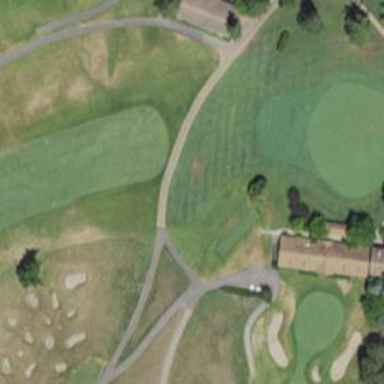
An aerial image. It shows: Area of rough grass used for golf.